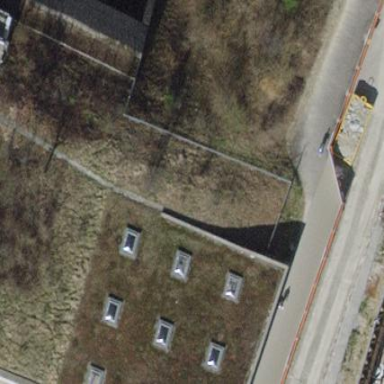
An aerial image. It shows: Building with bicycle parking facility inside.